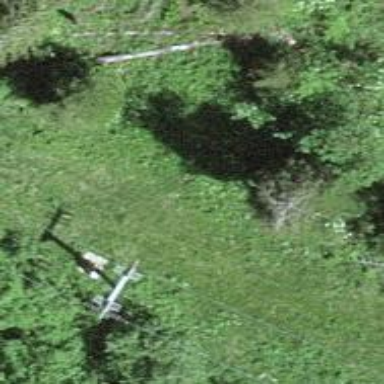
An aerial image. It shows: Pylon used for aerialway.